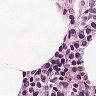
Metastatic tissue present: no